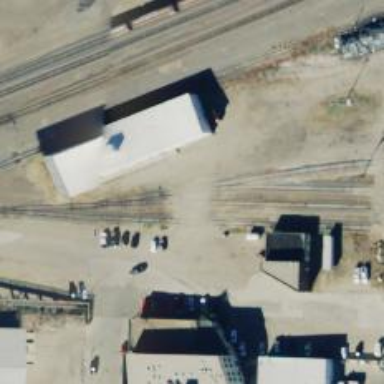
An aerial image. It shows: Railway siding with rails.